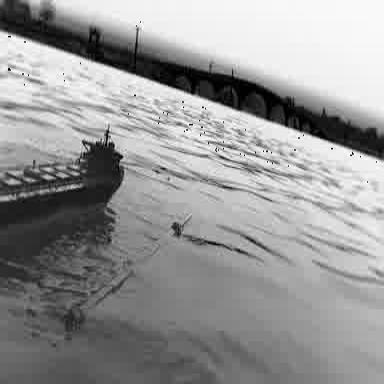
There is a liner in the infrared image.